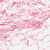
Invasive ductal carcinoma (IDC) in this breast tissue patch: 0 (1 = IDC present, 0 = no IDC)